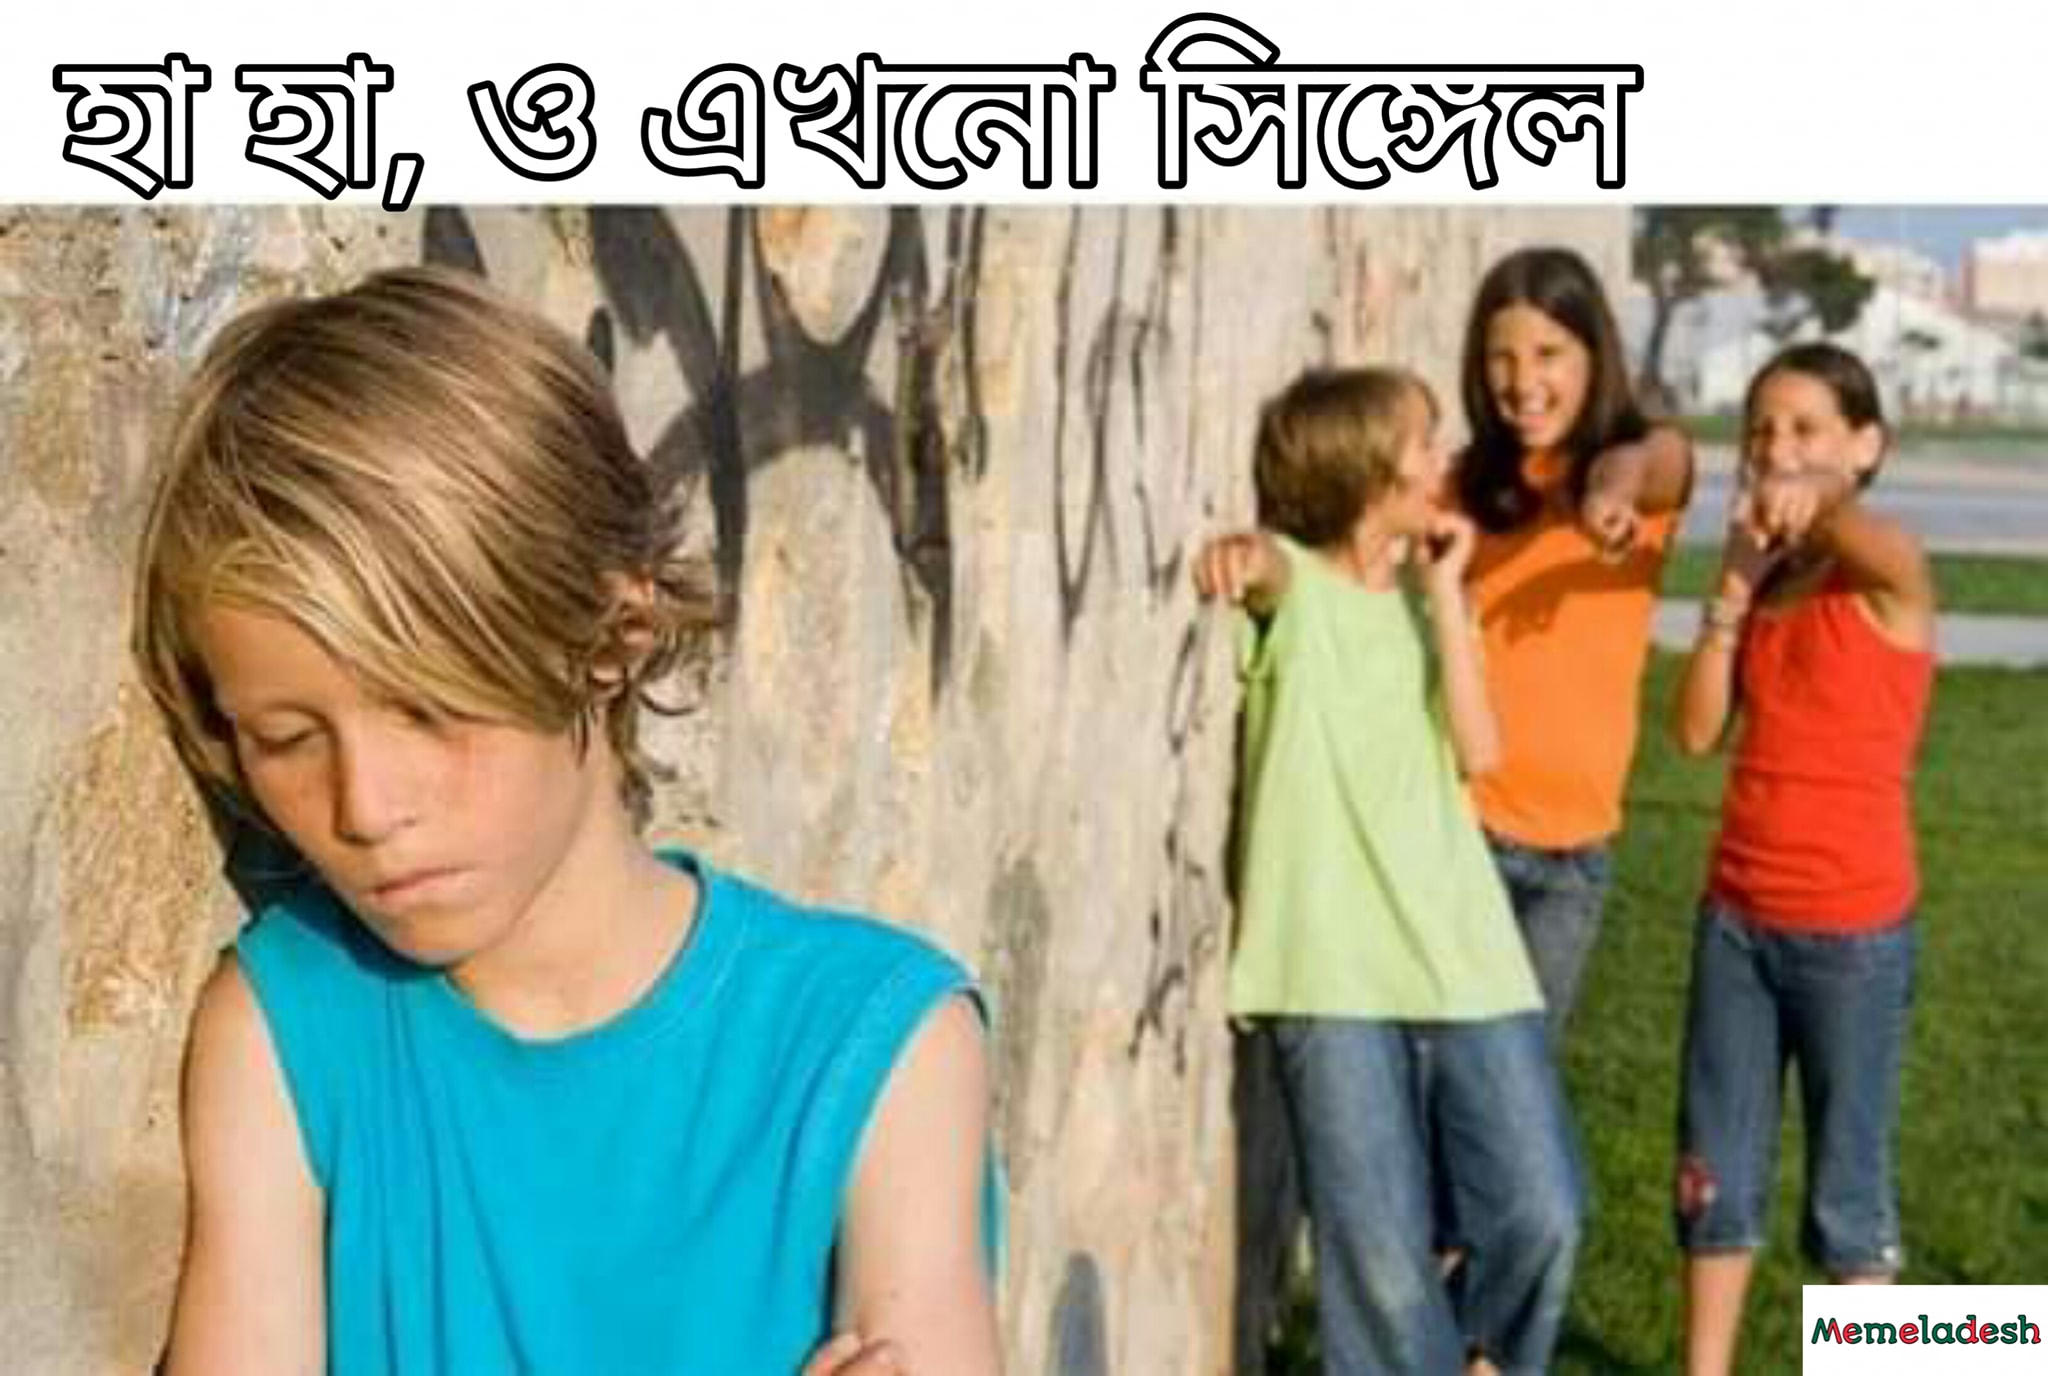
Caption: হা হা , ও এখনো সিঙ্গেল
Label: non-hate